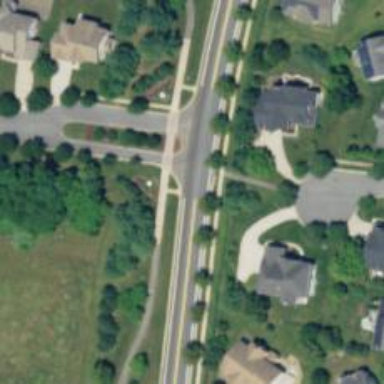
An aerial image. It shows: Tertiary road.